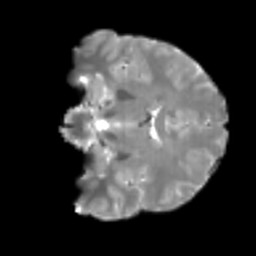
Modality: T2w
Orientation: coronal
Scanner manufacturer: siemens
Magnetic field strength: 3 T
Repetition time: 4 s
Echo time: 0.0594 s